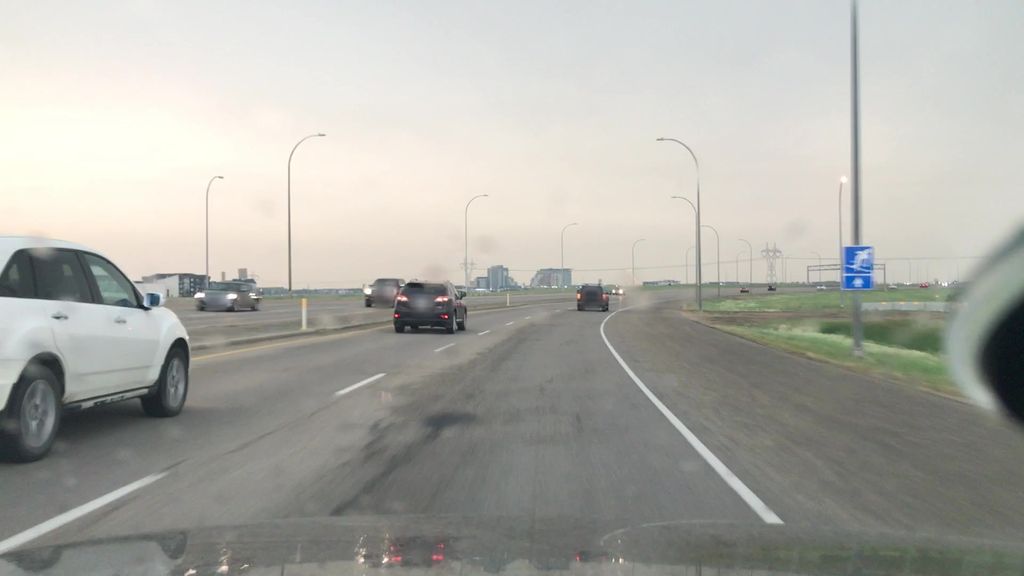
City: edmonton